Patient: sex M, age 58
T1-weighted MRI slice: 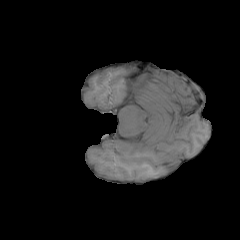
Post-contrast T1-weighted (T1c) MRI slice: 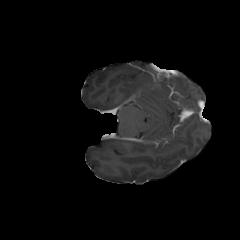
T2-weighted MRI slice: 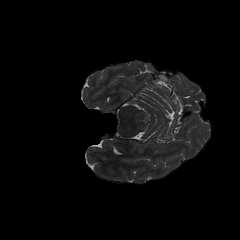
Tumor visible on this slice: no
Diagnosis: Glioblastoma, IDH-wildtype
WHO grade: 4